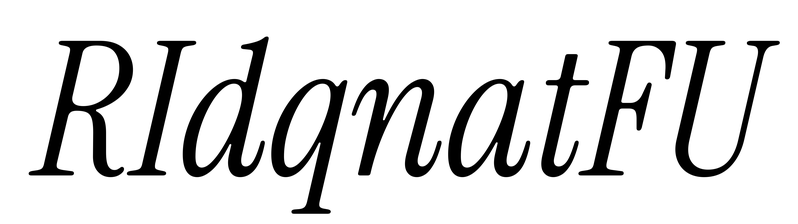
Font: InstrumentSerif-Italic